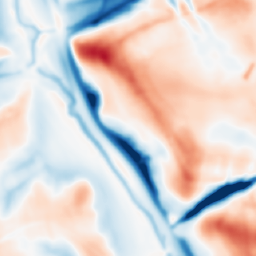
Category: multiscale
Decomposition family: dog_multiscale
Decomposition parameters: sigma_ratio: 2
n_scales: 3
base_sigma: 2
Upsampling method: area
Upsampling parameters: scale: 2
Upsampling scale: 2